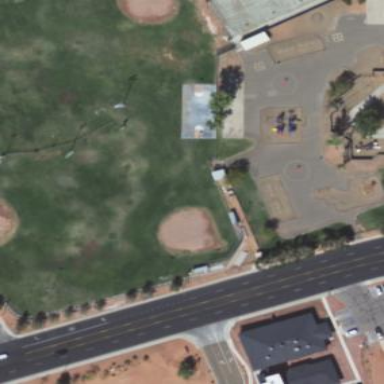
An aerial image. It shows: Baseball pitch for leisure land.